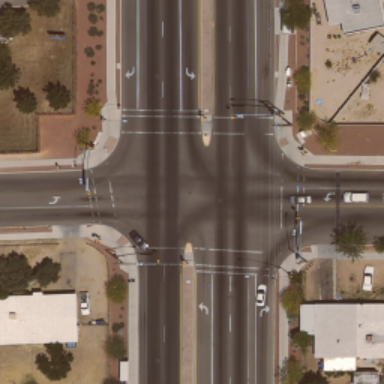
An intersection with a few cars on the road .